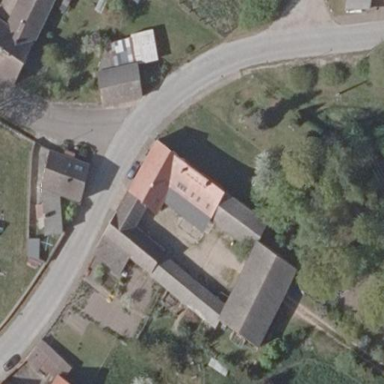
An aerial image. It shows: Residential building.